Aerial crown-view tile of a tropical tree (Barro Colorado Island, Panama), acquired 20250715:
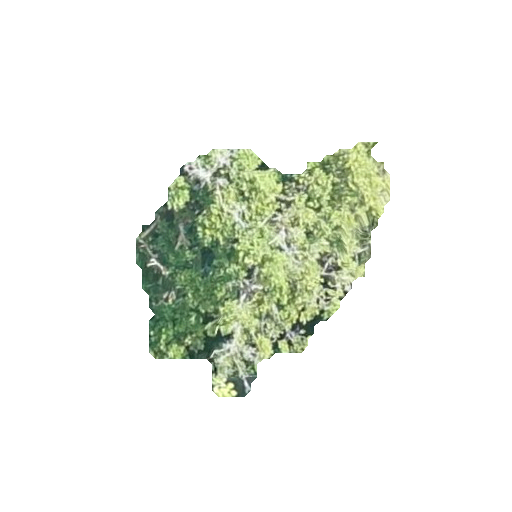
Species: Poulsenia armata
GBIF accepted scientific name: Poulsenia armata
Crown area: 62.536 m²